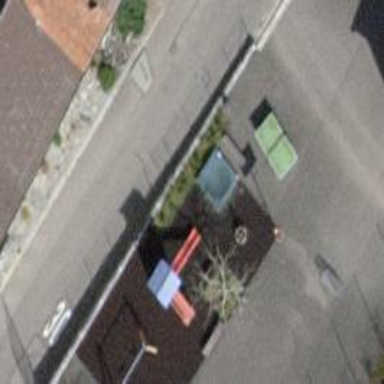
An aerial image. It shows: Playground with slide.